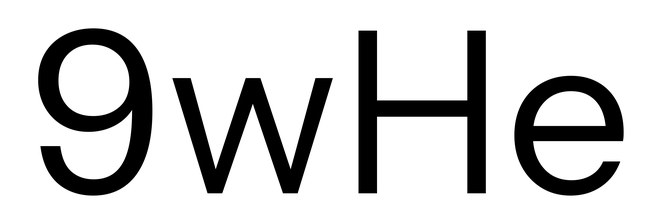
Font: InstrumentSans_Regular